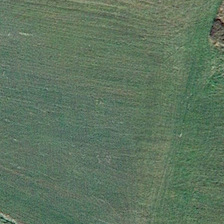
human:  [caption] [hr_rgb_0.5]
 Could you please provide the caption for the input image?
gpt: here is a path on the prairie with a piece of bareland .

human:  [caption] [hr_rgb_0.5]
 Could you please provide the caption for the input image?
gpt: here is a path on the prairie with a piece of bareland .

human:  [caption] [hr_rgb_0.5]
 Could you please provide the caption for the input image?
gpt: there is meadow with the thwatwise figure .

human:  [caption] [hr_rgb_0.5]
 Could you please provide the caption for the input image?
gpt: a pitch of bareland can be seen at the coner of this green meadow .

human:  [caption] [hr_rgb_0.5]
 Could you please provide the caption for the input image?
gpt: it is a piece of green meadow .